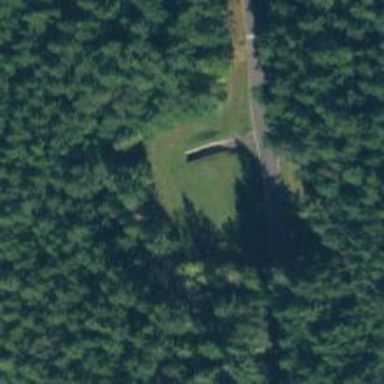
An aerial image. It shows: Military bunker.